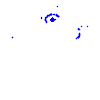
Particle: kaon